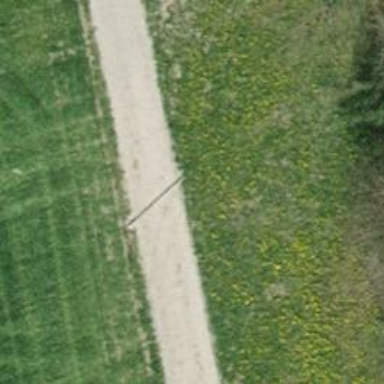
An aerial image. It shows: Unpaved track with grade2 track type.